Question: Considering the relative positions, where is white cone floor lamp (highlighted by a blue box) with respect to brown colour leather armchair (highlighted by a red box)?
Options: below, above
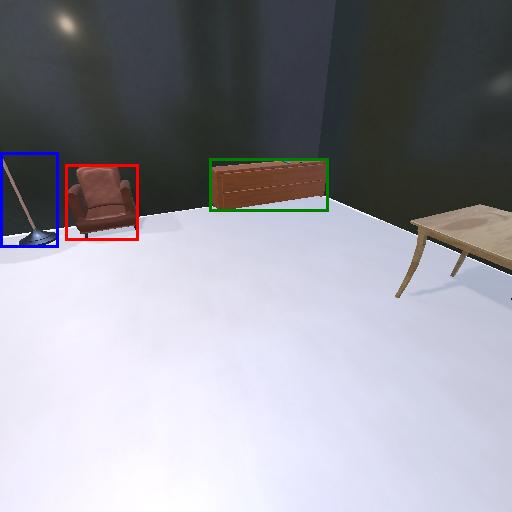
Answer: below